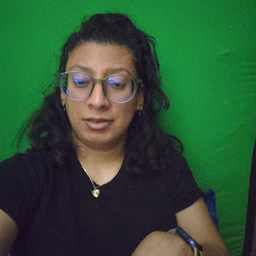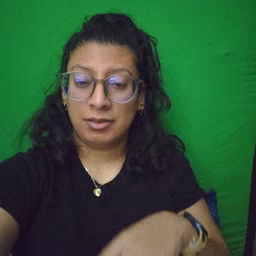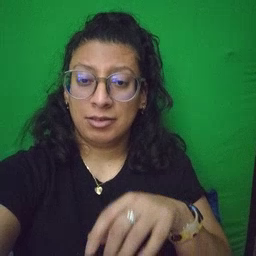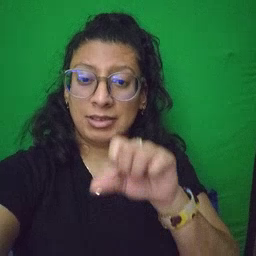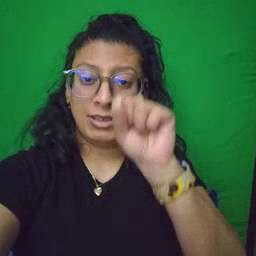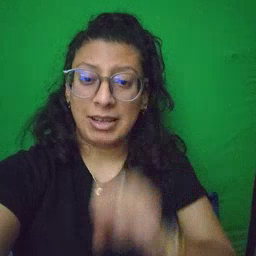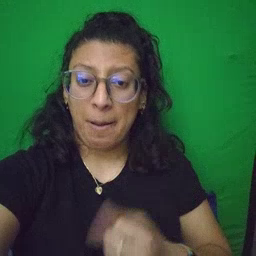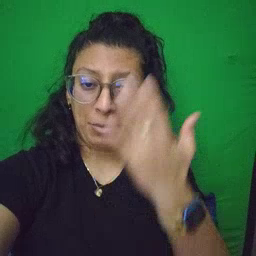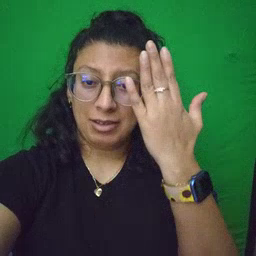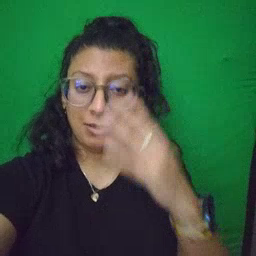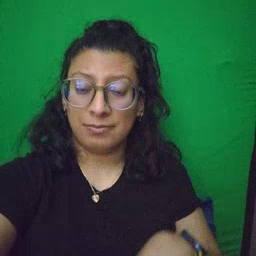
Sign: mitten